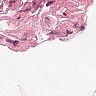
Metastatic tissue present: no